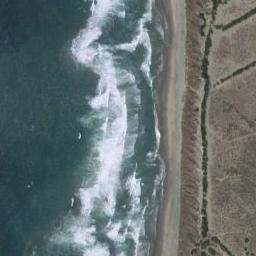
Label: beach